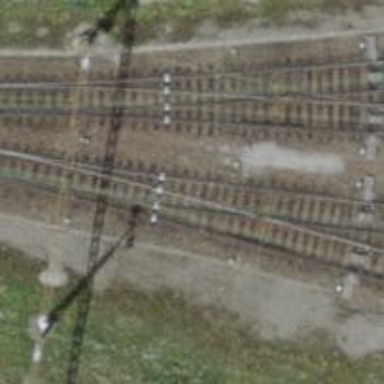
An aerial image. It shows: Railway yard with one track. The railway is electrified with contact line.